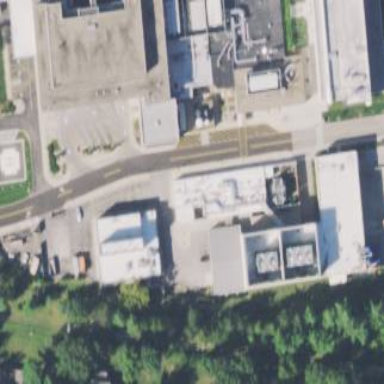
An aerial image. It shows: Service building.